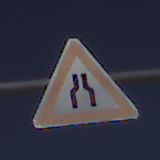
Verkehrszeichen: VerengteFahrbahn
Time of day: MorningAfternoon
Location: Outdoor (Nature)
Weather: Clear
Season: NotSpecified
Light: Natural